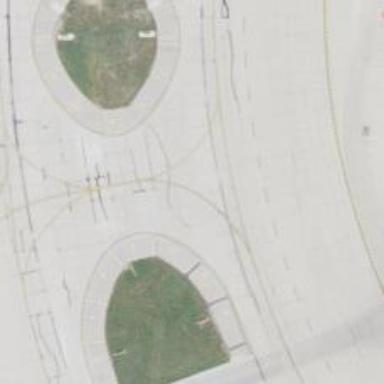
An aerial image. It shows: Image of taxiway at airport.